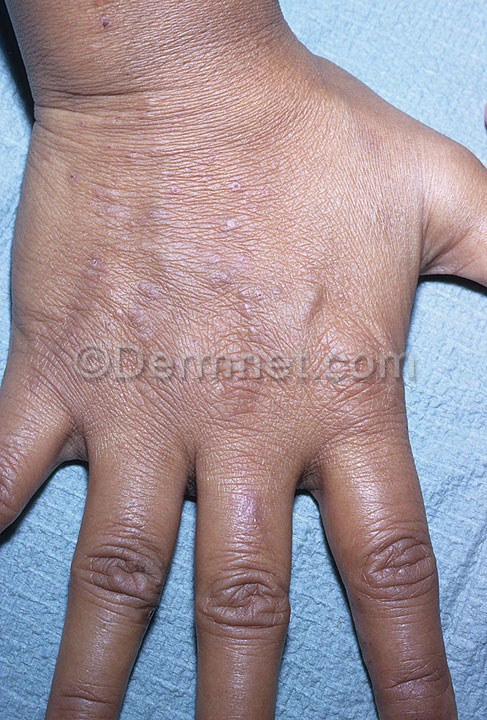
Disease: Eczema Photos